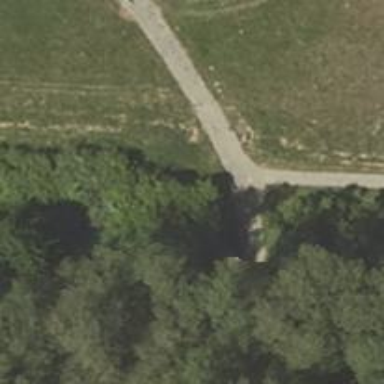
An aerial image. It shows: Path.